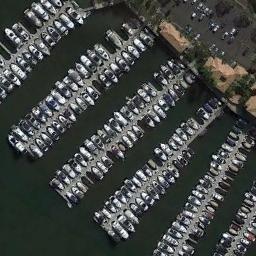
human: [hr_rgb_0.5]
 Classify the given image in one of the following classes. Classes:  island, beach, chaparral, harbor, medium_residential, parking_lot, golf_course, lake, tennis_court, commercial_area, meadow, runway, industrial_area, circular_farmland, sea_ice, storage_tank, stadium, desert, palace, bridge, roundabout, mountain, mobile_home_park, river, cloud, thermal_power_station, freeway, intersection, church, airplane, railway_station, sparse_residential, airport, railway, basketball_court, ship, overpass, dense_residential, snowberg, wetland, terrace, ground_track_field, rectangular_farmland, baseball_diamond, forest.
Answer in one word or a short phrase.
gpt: harbor